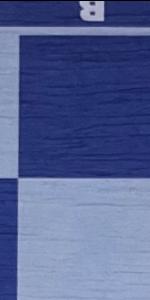
Label: Empty